Question: This is a massive long shot, but I'm giving it a go anyway.
I'm reverse-engineering part of a daemon of a scanner, since it was never compiled for the architecture I require it on, and the producer has dropped support. As part of this process, I'm reading a PDF file directly from a TCP socket.
After filtering out a few control bytes that appear in and around the PDF file, I believe I have succesfully extracted the file from the data stream. However, the end of file still displays a slight corruption (the yellow-to-black gradient). I guess it's better illustrated with an image:

I recall seeing this a while ago, but I do not recall the context.. Is this a broader problem that sometimes happens in PDFs when you missconfigure a parameter?
Is this perhaps an indicator that I am providing less content than one of the headers promises I will?
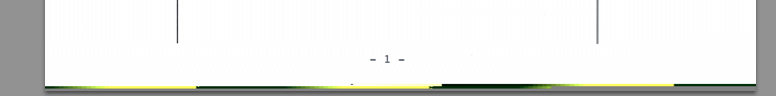
Answer: It looks like a bitmap ran out of bounds. Damaged bitmaps are usually not fatal errors in a PDF; a good viewer will plod on nevertheless.